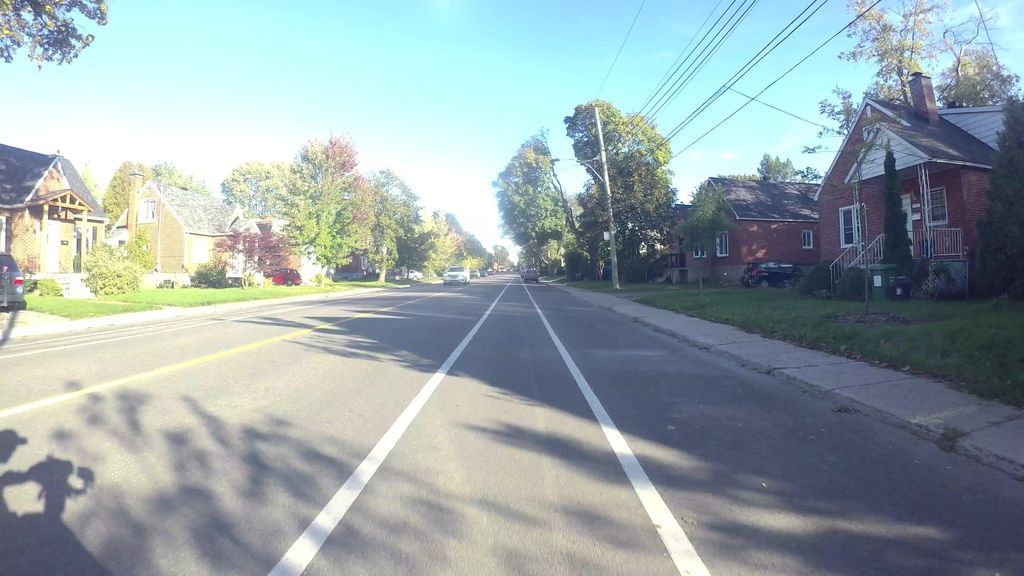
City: montreal